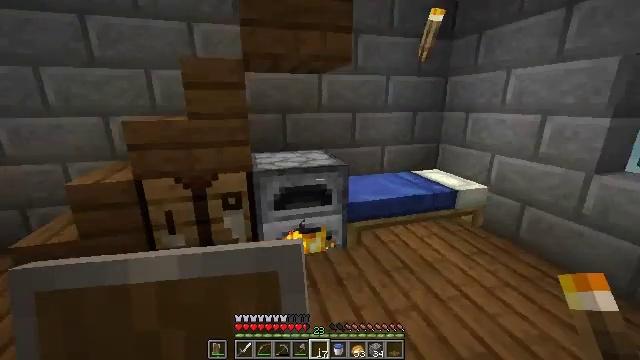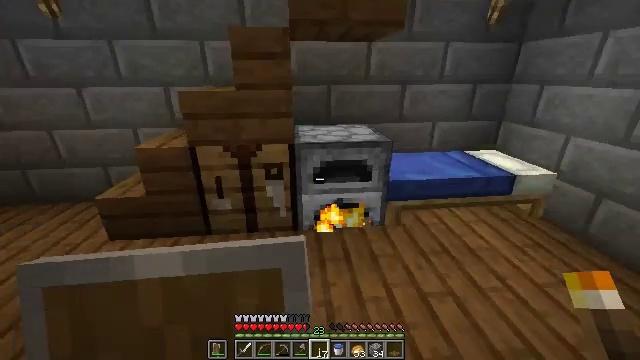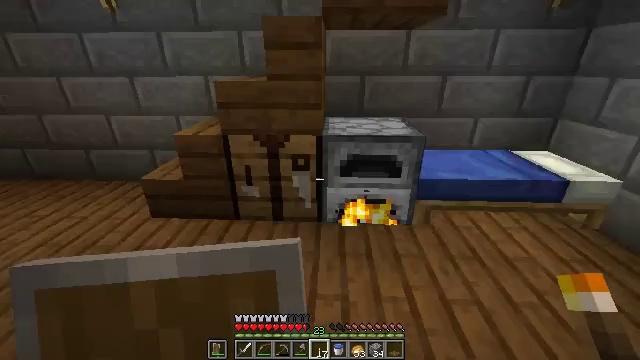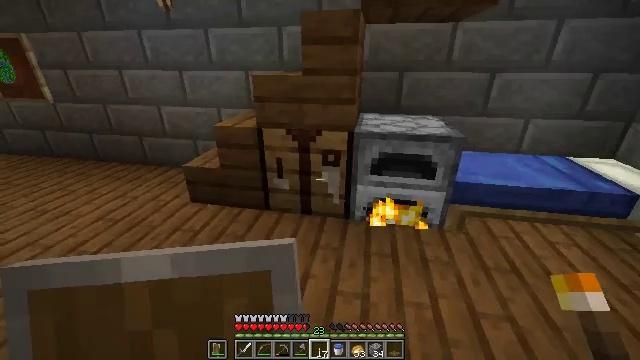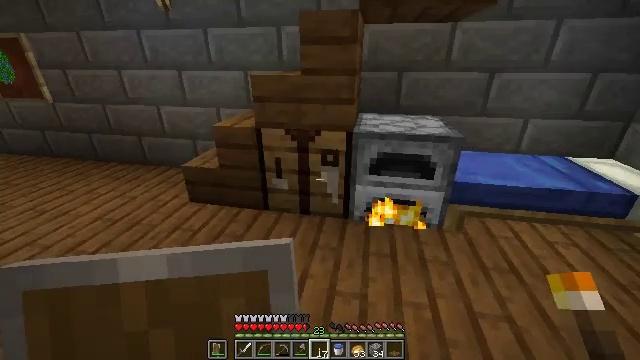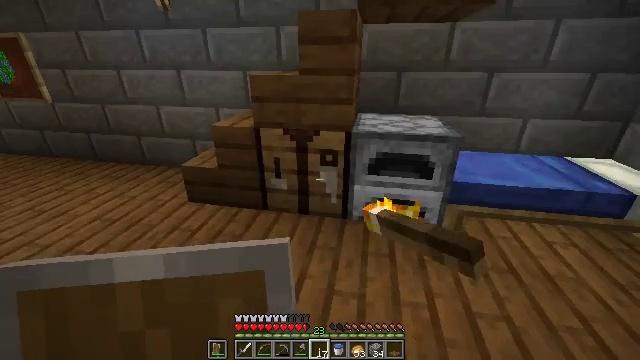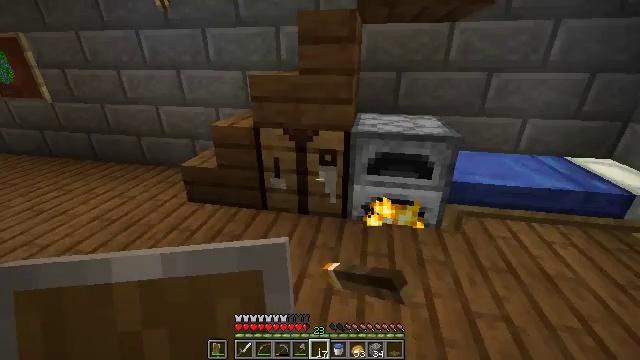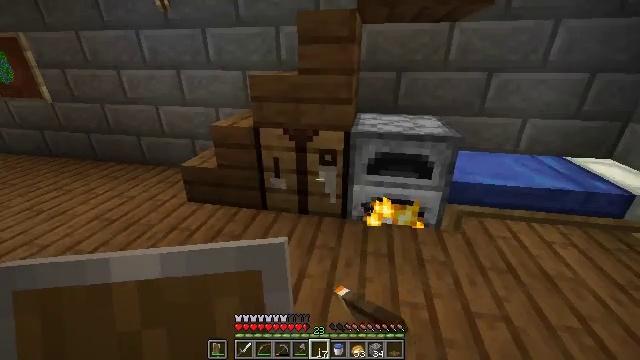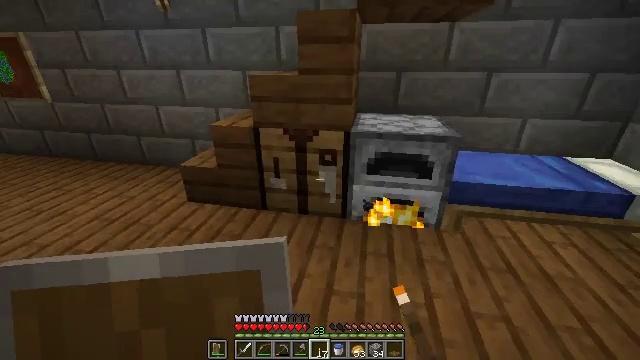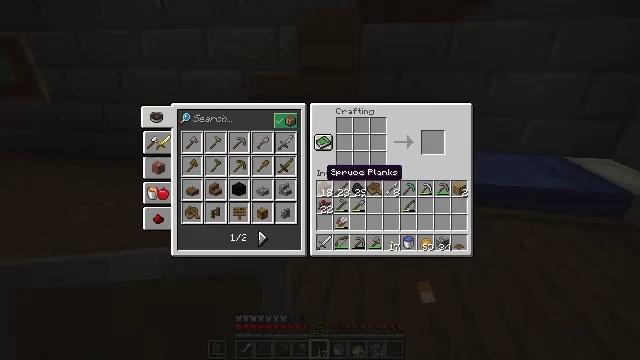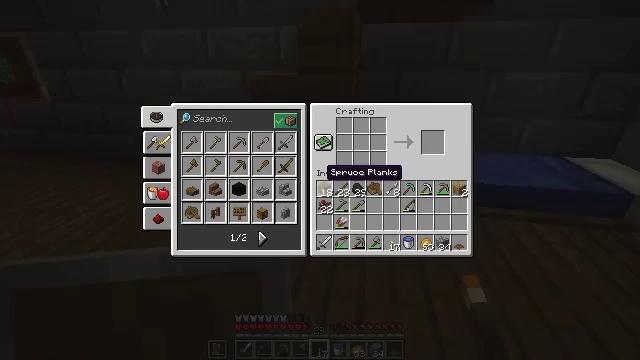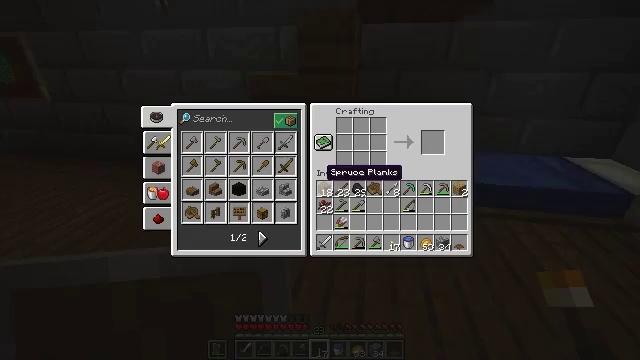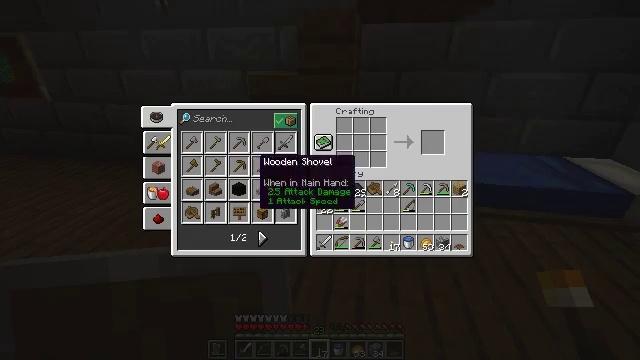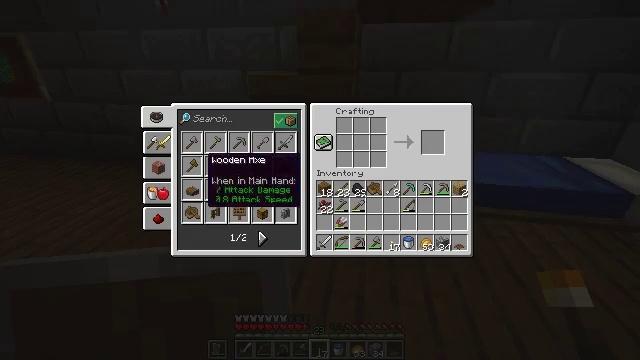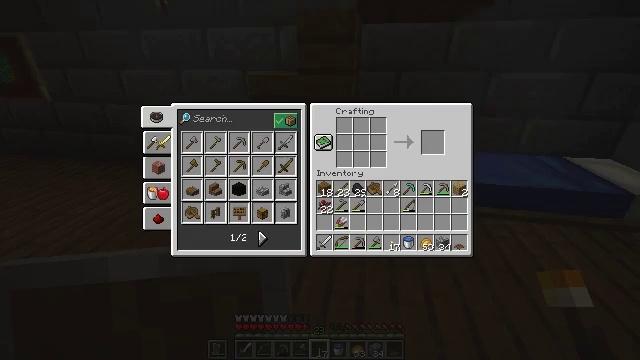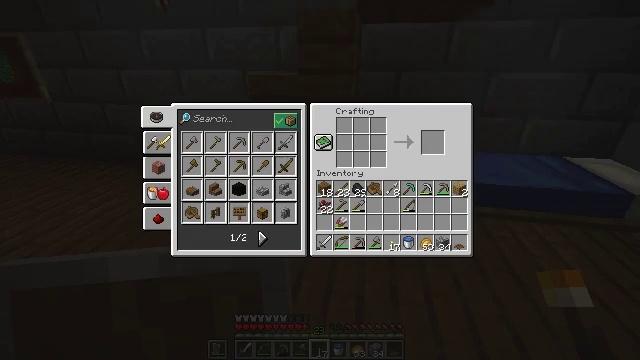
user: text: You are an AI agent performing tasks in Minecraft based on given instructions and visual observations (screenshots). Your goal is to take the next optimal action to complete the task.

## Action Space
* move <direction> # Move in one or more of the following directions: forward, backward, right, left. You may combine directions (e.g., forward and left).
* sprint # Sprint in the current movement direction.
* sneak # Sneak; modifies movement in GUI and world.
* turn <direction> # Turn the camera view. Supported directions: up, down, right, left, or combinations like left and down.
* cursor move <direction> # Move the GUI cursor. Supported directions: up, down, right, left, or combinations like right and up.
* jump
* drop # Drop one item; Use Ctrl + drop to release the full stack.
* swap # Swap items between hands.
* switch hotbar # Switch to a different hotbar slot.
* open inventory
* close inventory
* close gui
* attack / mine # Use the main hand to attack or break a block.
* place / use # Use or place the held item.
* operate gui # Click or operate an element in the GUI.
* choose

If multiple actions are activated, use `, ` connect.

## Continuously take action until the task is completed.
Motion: motion action
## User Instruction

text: Craft a spruce pressure plate.
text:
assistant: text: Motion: turn left and down
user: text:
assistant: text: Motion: turn left and down
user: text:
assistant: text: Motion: turn left
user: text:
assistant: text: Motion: use / place
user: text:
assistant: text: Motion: use / place
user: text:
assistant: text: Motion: no_op
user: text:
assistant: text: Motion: no_op
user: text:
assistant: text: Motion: no_op
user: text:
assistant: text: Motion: open gui
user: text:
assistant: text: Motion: no_op
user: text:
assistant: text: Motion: no_op
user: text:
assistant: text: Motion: cursor move left and up
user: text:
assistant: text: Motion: cursor move left
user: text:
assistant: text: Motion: cursor move left
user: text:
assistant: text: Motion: cursor move left
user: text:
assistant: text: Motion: cursor move left and down
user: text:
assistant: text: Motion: no_op
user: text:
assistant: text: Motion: cursor move down
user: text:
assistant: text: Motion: operate gui
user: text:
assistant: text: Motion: operate gui
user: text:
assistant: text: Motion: no_op
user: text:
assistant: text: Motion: no_op
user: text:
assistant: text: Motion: cursor move up
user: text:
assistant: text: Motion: no_op
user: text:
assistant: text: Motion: cursor move right and up
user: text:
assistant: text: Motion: cursor move right and up
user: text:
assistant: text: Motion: no_op
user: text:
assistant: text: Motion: cursor move left and down
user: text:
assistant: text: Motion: cursor move left
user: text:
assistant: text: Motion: no_op